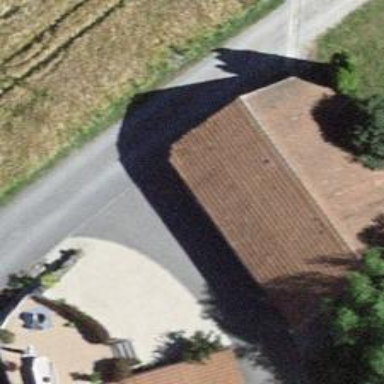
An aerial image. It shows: Barn.